Question: I've added bootstrap to my pages and trying to get <URL>:
'''
{% load crispy_forms_tags %}
{% if error_message %}<p><strong>{{ error_message }}</strong></p>{% endif %}
<form action="." method="post">
{% csrf_token %}
{% crispy form %}
<input type="submit" value="Submit" class="btn btn-success">
</form>
'''
This form used to work just fine. After the change it looks a lot nicer, but :

I'm surprised to see the template change affect the layout of the rest of the document. Have I done something wrong or is this a bug?
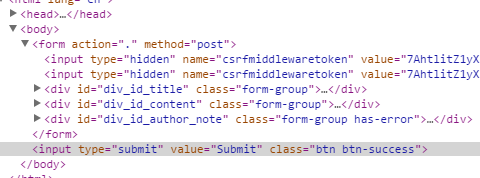
Answer: As you are including the form tags, csrf token and submit button in the template yourself, you should use the <URL> instead of the crispy tag.
'''
<form action="." method="post">
{% csrf_token %}
{{ form|crispy }}
<input type="submit" value="Submit" class="btn btn-success">
</form>
'''
If you want to use the tag, then you can define your submit button inside a 'FormHelper'. See the <URL> for more info.